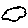
Label: cloud